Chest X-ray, AP view. Patient: 22 years old, sex M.
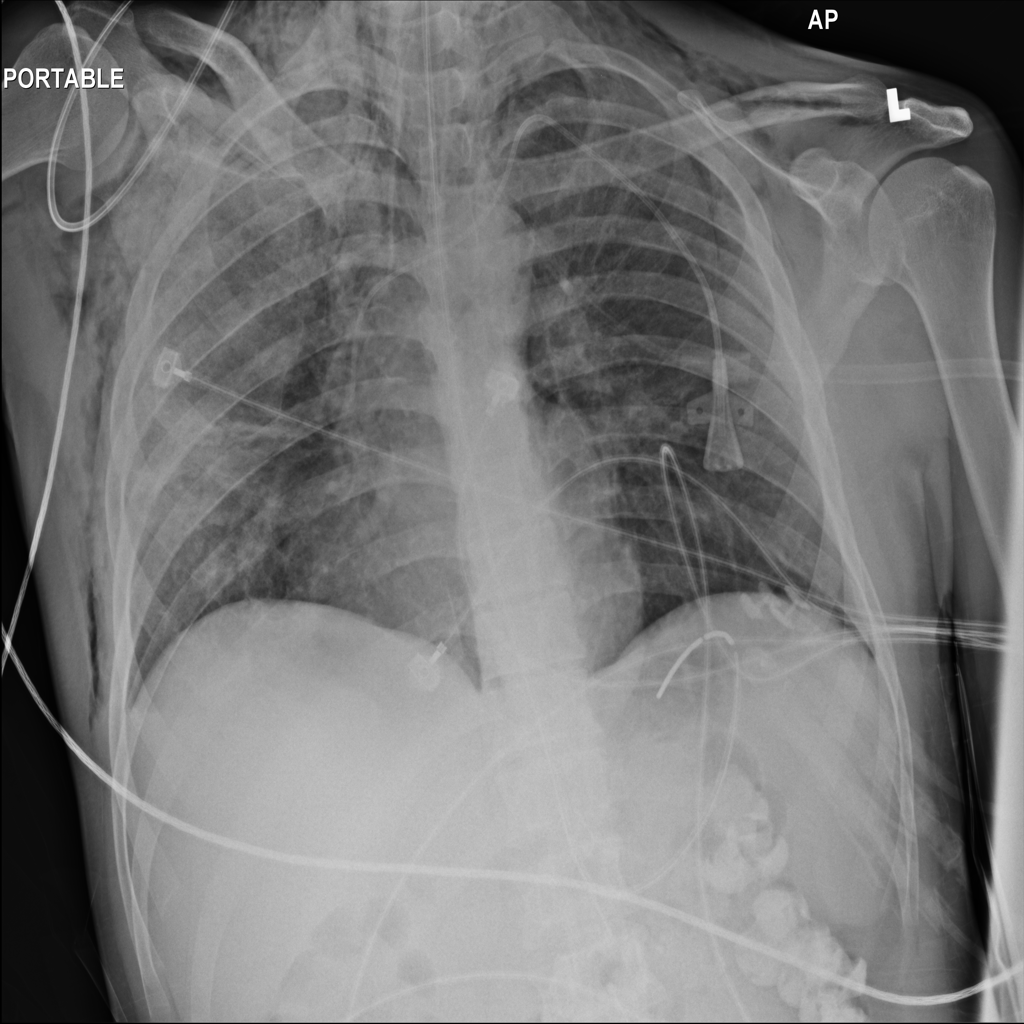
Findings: Emphysema, Infiltration, Pneumothorax